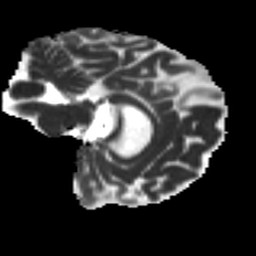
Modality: MD
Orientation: sagittal
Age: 25
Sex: female
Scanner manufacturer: ge
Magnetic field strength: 3 T
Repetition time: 7.8 s
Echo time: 0.0606 s